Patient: sex F, age 76
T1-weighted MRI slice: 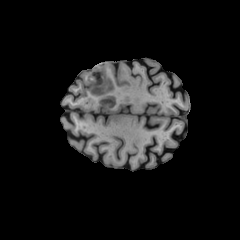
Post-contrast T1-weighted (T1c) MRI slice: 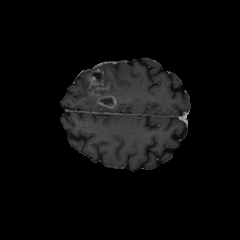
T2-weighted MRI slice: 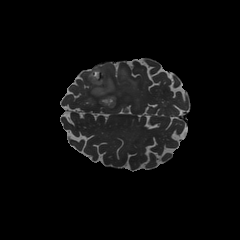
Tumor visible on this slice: yes
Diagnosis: Glioblastoma, IDH-wildtype
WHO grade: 4